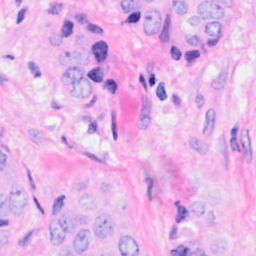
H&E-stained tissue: Breast